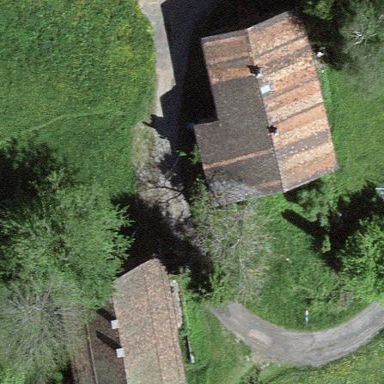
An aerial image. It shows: Farmyard in rural farm setting.